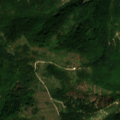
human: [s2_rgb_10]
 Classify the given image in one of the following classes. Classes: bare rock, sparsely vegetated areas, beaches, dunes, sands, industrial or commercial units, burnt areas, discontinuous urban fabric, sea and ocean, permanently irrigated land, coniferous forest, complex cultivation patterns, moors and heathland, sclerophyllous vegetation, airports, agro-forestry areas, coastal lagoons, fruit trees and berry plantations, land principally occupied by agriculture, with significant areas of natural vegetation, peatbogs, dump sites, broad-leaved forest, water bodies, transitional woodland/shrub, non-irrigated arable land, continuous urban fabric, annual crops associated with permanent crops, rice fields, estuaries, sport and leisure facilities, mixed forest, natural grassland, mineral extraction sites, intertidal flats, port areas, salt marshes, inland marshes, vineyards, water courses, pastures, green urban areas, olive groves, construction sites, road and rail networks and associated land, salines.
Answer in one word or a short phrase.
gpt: broad-leaved forest, natural grassland